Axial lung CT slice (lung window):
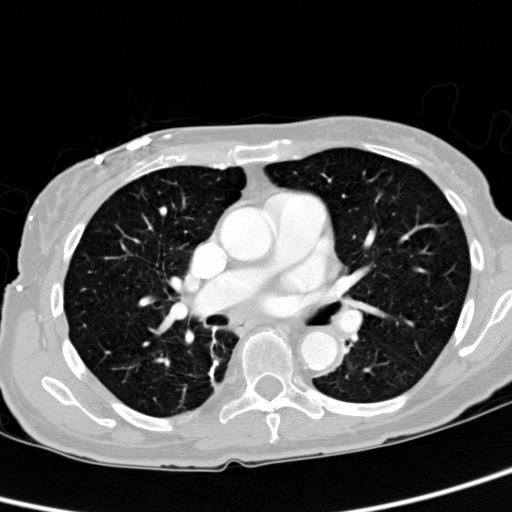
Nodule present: no